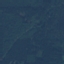
Land use / land cover class: Forest